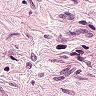
Metastatic tissue present: no